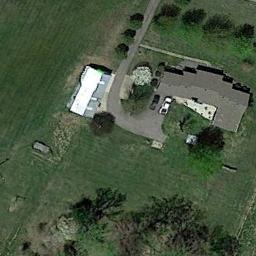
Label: sparse_residential